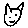
Label: cat